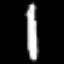
Label: pencil